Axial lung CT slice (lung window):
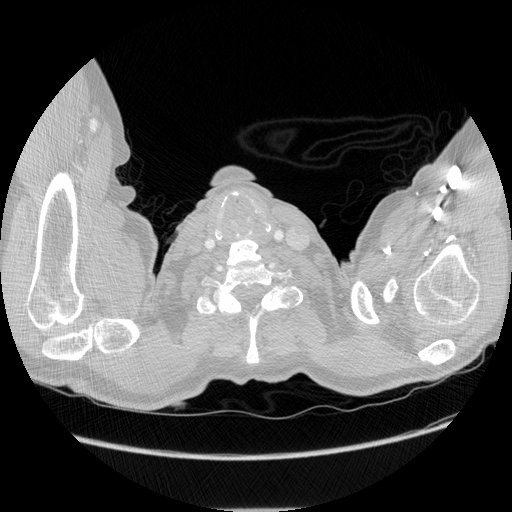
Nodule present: no